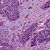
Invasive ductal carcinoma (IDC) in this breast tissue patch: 0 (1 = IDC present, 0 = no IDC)